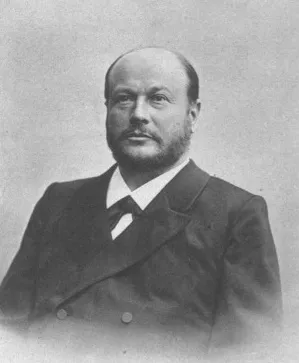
Heinrich Max Runge (1849- 1909), a German obstetrician and gynecologist who was the first to describe a histologically proven case of spinal metastases secondary to thyroid cancer. The image was taken from an open source: : Runge,_Max_Heinrich. jpg. The first page of the article entitled "Tumor des Atlas und Epistropheus bei einer Schwangeren". The paper was published in "Archiv fur pathologische Anatomie und Physiologie und fur klinische Medicin" in March 1876.
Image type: medical_photograph (other_medical_photograph)